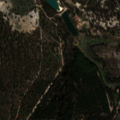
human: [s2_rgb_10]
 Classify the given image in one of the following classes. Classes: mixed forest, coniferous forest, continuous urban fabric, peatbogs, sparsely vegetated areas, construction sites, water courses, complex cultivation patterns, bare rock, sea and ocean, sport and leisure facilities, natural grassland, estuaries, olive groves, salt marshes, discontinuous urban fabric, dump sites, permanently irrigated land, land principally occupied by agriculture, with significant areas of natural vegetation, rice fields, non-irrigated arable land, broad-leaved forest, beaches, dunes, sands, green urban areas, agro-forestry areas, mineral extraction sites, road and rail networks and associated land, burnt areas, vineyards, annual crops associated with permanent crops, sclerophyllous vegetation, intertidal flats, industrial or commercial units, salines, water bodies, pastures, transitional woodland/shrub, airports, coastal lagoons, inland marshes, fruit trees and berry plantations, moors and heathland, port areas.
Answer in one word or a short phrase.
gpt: land principally occupied by agriculture, with significant areas of natural vegetation, broad-leaved forest, coniferous forest, mixed forest, transitional woodland/shrub